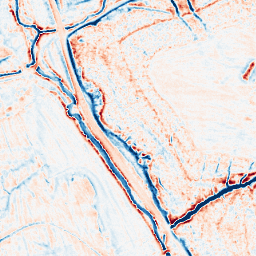
Category: edge_preserving
Decomposition family: anisotropic_diffusion
Decomposition parameters: iterations: 20
kappa: 100
gamma: 0.15
Upsampling method: sinc_blackman
Upsampling parameters: scale: 2
kernel_size: 4
Upsampling scale: 2